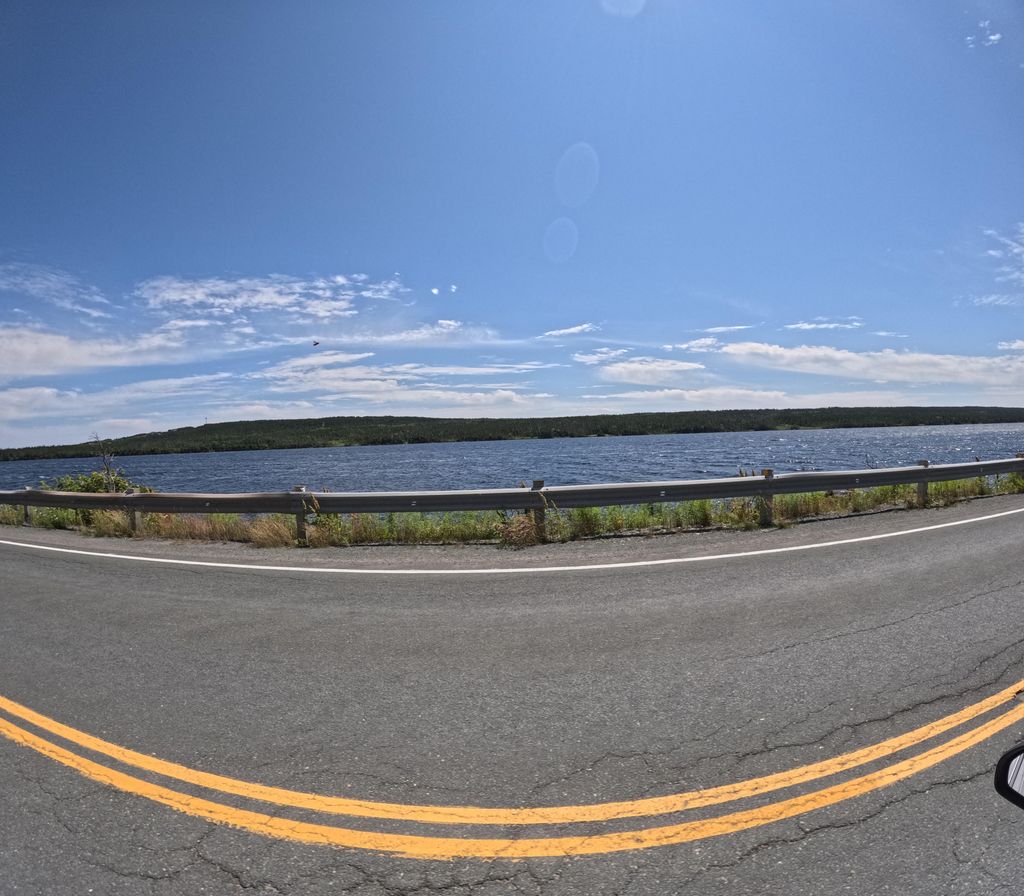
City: st_johns